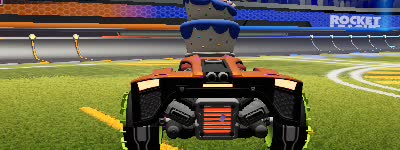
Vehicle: breakout